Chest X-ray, PA view. Patient: 48 years old, sex M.
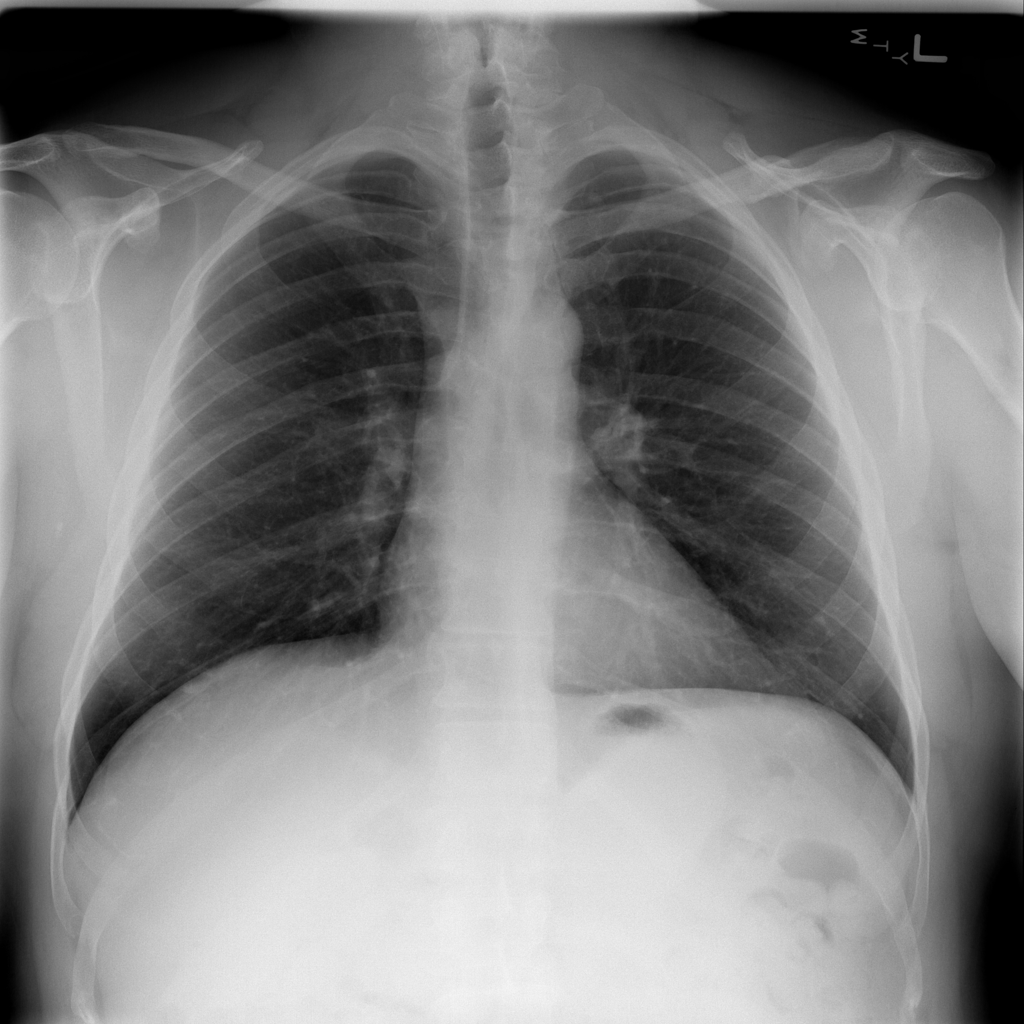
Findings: No Finding